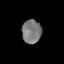
Tissue: lung
Cell type: T cells
Senescence score: 0.1811
Nuclear area (px): 453
Mean DAPI intensity: 120.358